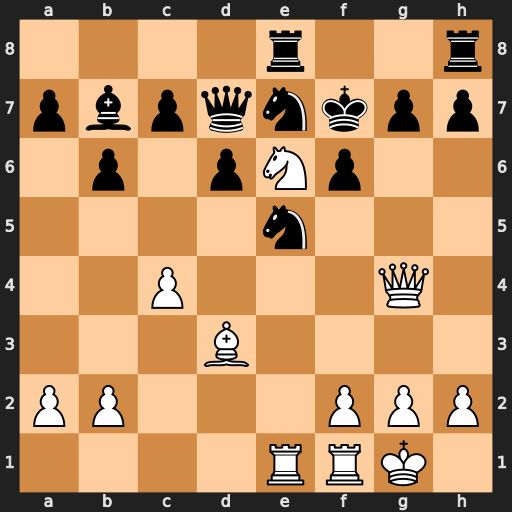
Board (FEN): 4r2r/pbpqnkpp/1p1pNp2/4n3/2P3Q1/3B4/PP3PPP/4RRK1
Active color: w
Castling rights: -
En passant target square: -
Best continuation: Rxe5 dxe5 Ng5+ fxg5 Qxd7